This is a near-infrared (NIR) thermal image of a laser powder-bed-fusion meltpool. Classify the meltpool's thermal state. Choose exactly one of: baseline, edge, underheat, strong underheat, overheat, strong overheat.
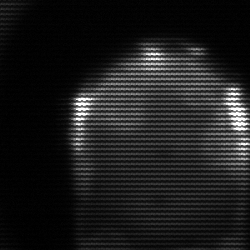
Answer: edge